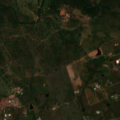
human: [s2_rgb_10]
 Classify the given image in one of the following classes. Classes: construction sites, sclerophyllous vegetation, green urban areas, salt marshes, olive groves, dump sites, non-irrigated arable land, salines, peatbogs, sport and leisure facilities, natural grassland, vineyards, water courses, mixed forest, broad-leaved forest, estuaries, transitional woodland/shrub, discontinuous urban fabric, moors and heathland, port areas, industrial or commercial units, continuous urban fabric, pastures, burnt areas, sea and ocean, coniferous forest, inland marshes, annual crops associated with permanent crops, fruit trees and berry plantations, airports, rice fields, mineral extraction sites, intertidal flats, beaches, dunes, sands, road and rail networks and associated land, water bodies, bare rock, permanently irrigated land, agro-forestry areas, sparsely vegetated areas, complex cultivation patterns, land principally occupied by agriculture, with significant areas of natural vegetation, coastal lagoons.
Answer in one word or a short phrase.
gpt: continuous urban fabric